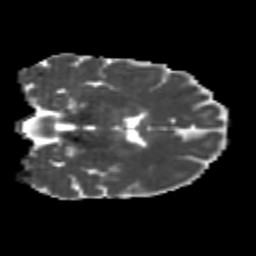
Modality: MD
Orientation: coronal
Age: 23
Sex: female
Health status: healthy
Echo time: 0.074 s